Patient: sex F, age 65
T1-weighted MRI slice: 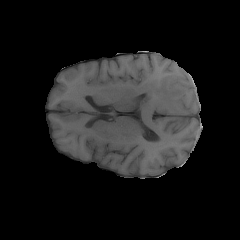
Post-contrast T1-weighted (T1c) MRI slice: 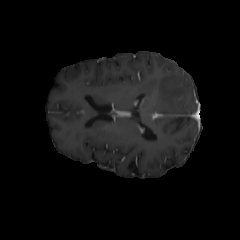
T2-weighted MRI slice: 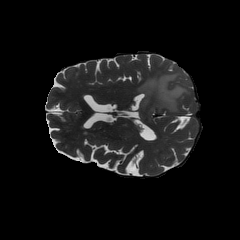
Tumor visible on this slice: yes
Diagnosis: Glioblastoma, IDH-wildtype
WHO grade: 4